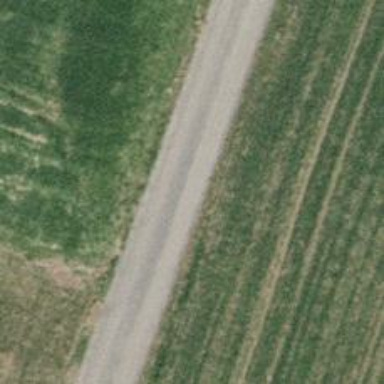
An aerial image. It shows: Pebblestone track with grade2 quality.